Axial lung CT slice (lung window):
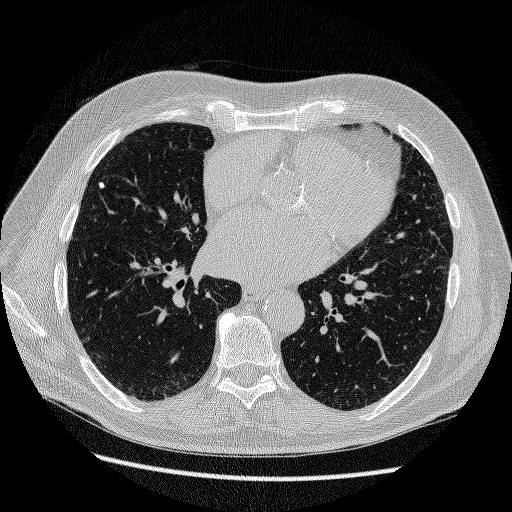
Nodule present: yes
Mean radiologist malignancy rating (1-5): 1